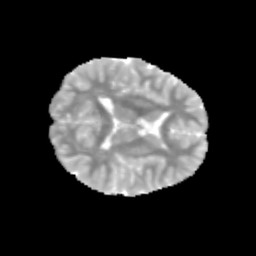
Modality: MD
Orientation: axial
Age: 11
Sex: male
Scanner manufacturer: siemens
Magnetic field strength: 3 T
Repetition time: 3.8 s
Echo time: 0.07 s